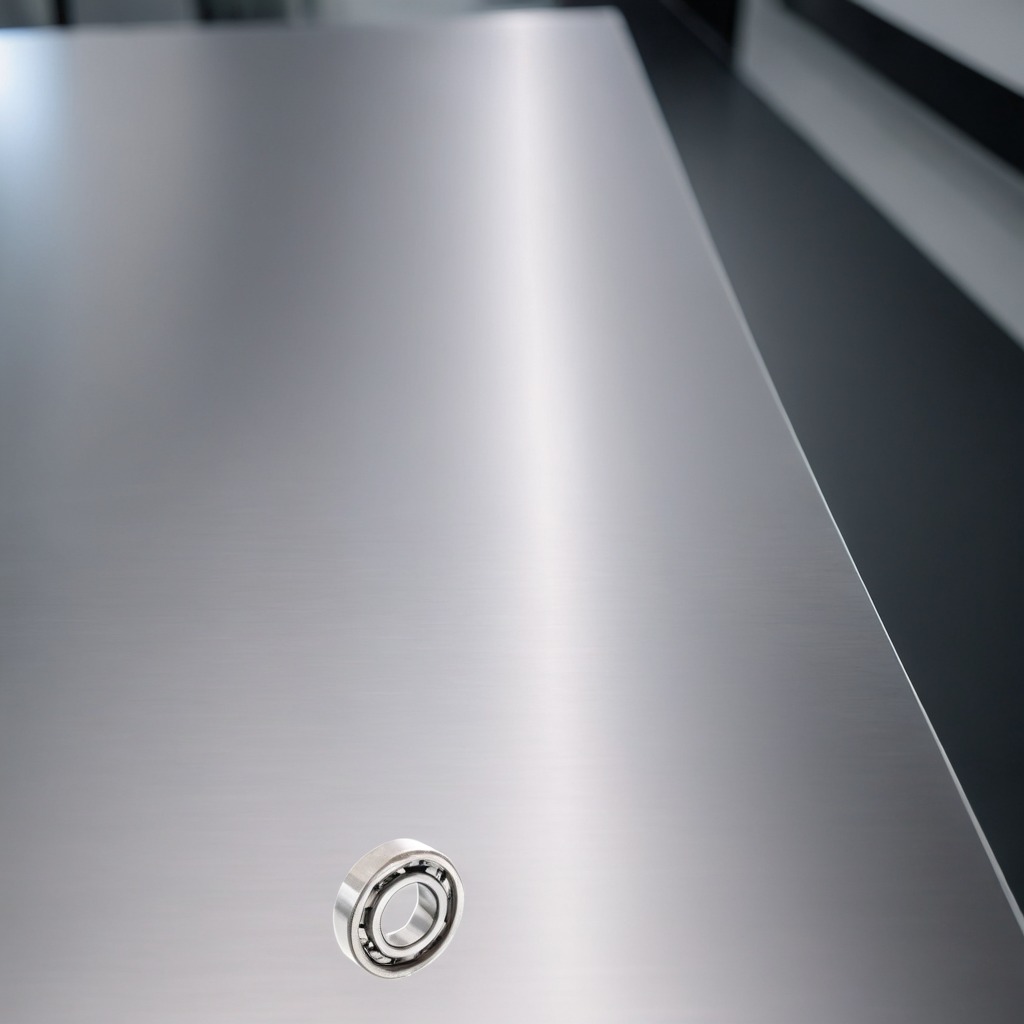
A metal ball bearing is lying on a stainless steel table in a high-end prototyping lab.